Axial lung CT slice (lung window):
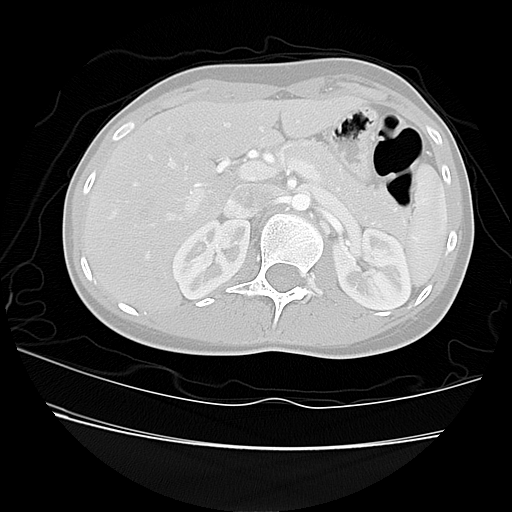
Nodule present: no